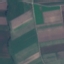
Land use / land cover: PermanentCrop